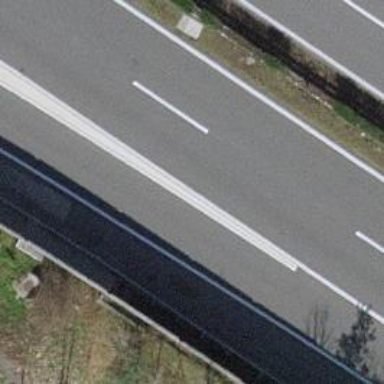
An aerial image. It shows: View of motorway.